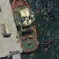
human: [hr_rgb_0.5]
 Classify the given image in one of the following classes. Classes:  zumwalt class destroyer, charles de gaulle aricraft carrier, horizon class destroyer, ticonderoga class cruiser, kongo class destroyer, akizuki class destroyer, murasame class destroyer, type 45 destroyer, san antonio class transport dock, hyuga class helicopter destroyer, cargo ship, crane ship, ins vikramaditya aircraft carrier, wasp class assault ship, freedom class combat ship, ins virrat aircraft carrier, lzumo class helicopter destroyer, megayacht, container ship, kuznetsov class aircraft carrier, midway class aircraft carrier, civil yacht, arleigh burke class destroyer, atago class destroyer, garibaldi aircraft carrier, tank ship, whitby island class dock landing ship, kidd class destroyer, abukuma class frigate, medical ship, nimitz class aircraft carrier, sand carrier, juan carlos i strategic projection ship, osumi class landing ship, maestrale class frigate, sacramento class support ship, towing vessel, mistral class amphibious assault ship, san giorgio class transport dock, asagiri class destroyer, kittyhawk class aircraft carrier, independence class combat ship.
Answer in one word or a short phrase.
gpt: Towing vessel